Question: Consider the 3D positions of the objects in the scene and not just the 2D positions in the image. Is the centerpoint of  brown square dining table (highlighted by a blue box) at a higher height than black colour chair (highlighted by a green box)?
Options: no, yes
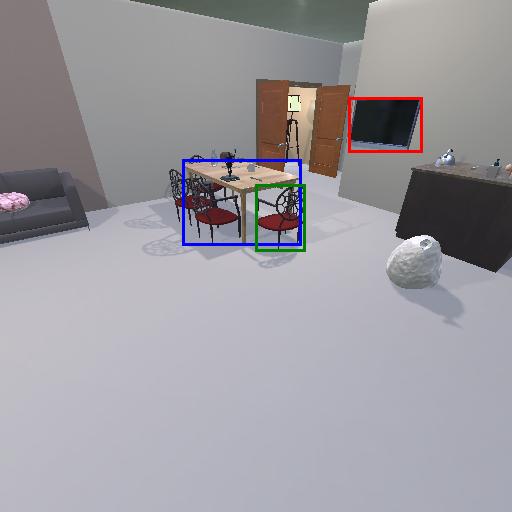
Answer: no